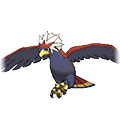
Pok\u00e9mon: braviary